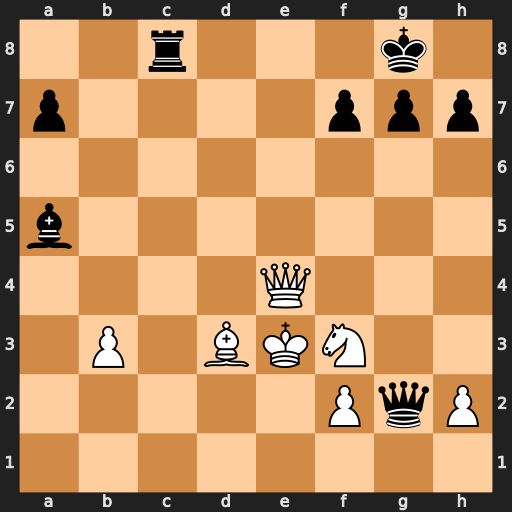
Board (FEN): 2r3k1/p4ppp/8/b7/4Q3/1P1BKN2/5PqP/8
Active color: w
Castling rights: -
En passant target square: -
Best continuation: Qxh7+ Kf8 Qh8+ Ke7 Qxc8